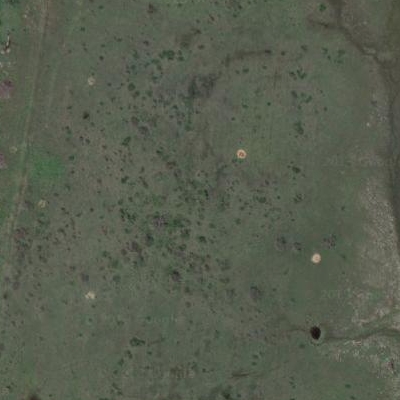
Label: Grass